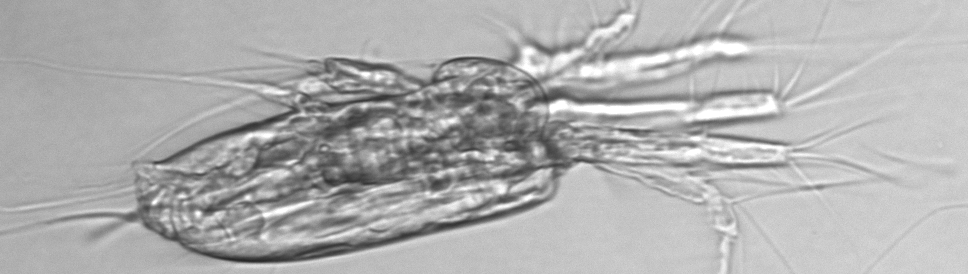
Label: Copepod_nauplii